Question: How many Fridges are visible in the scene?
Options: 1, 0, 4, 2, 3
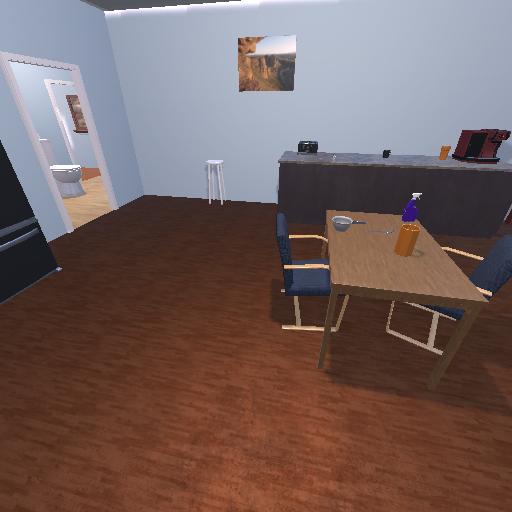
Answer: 1